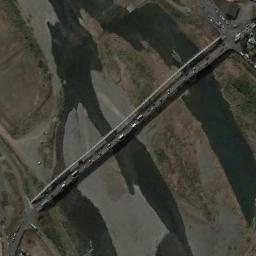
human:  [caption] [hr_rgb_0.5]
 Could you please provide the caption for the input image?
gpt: A bridge built on a dark green river and the river island of the river .

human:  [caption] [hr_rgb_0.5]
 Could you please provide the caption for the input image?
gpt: It was a two-way bridge, And the water in the river was black .

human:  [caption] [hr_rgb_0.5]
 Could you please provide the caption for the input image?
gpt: There is a bridge with many cars over the water and land .

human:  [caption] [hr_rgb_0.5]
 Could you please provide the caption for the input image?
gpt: A bridge connects the land on both sides of the turquoise water  There are several brown islands in the river  There are many cars on the bridge .

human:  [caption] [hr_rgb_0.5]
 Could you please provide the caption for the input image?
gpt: Many cars are on the bridge .